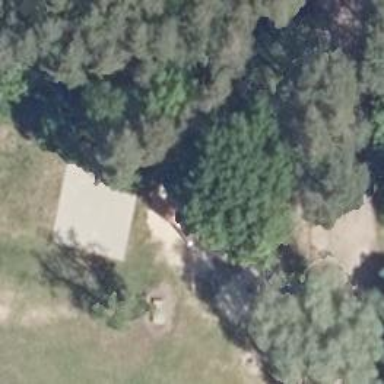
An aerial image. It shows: Playground with basket swing.